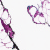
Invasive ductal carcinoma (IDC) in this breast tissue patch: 0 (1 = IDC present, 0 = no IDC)